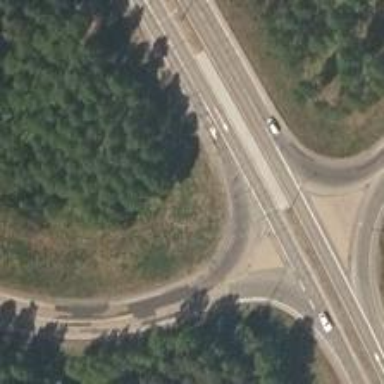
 classified as tertiary in terms of functionality."